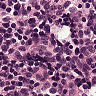
Metastatic tissue present: no